Current action and preconditions to check: path_clear

Your task: For each precondition in the list above, predict whether it will hold at this action.

Consider the current scene as observed from the mobile robot's camera, and analyze the predicted future states of all dynamic agents (e.g., people, animals, vehicles, or any moving entities) within the NEXT SECOND.

IMPORTANT: Only answer "very likely" if you are absolutely certain—based on strong, clear evidence—that a dynamic agent will violate the precondition in the predicted future state. Do NOT answer "very likely" for unlikely, ambiguous, or low-probability risks.

Ask yourself for each precondition: Is there a high probability, with clear and convincing evidence, that the predicted future states of any dynamic agent will interfere with the predicted future state of the currently executing action within the NEXT SECOND, causing that precondition to fail?

Assess the risk level based on these predictions. Use "likely" or "very likely" if motions create a clear risk of interference.

Use "neutral" or "improbable" if agents are nearby but their predicted paths are clearly diverging or non-conflicting.

Failure Risk Categories: "very improbable", "improbable", "neutral", "likely", "very likely"

Answer Format: Output ONLY the probability_of_failure value from these categories: "very improbable", "improbable", "neutral", "likely", "very likely"

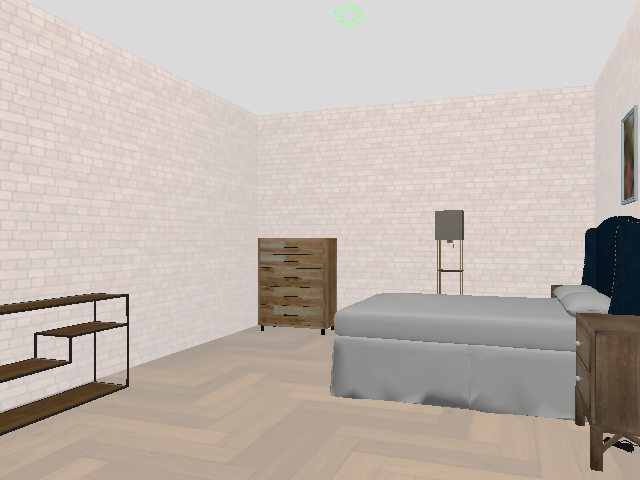

Answer: very improbable